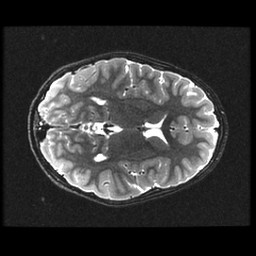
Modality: T2w
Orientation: axial
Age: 9
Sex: female
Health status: ill
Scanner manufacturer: ge
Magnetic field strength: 3 T
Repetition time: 7.5 s
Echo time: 0.1015 s